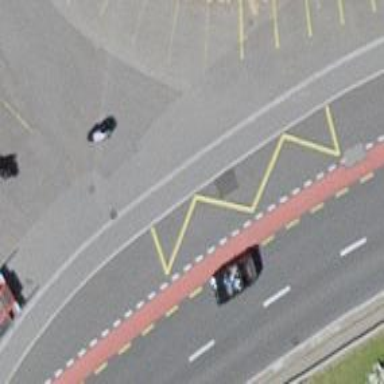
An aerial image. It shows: Platform for public transport is situated by the road.